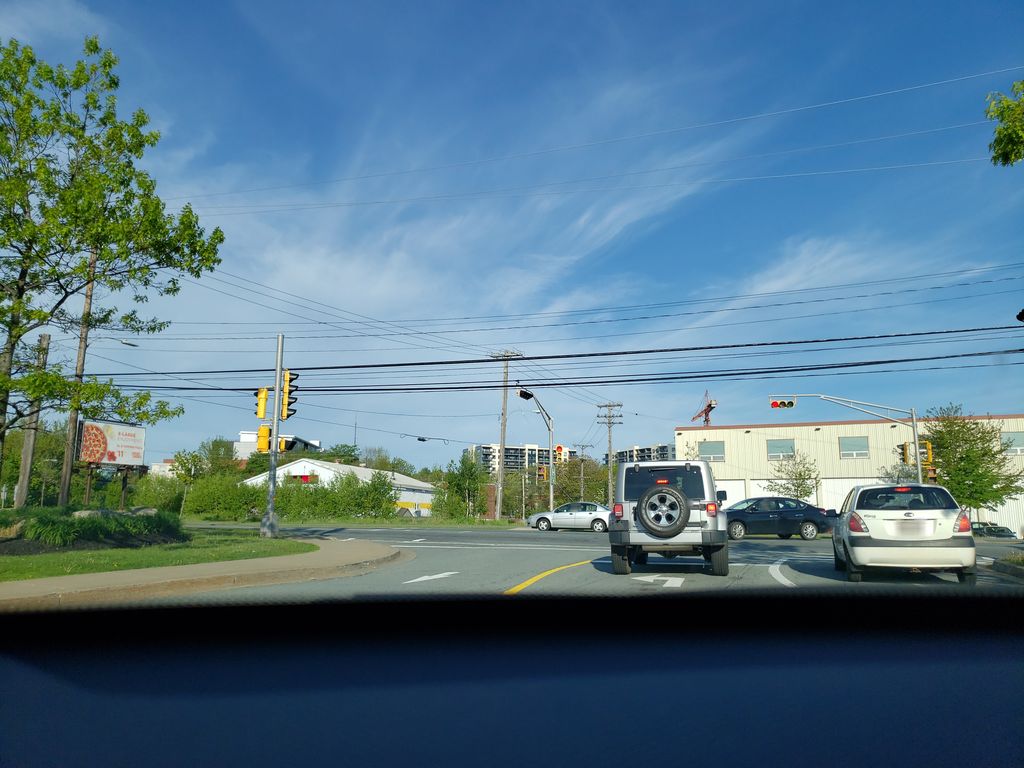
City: halifax